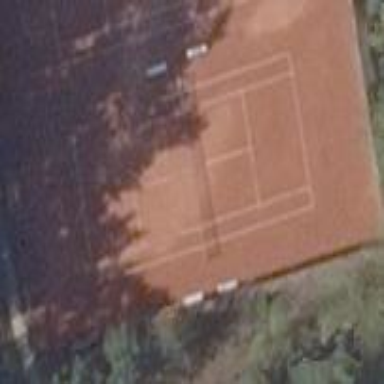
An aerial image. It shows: Tennis court on the leisure land pitch.